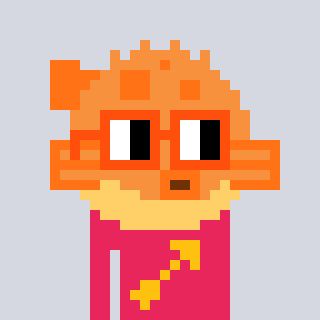
a pixel art character with square orange glasses, a pufferfish-shaped head and a redpinkish-colored body on a cool background